Question: Morris charts shows labels when the user hovers over datapoints.
I would like these hovers to always be displayed. I have tried using the hideHover: false option, but this doesn't seem to work (<URL>.
'''
var day_data = [
{"elapsed": "I", "value": 34},
{"elapsed": "II", "value": 24},
{"elapsed": "III", "value": 3},
{"elapsed": "IV", "value": 12},
{"elapsed": "V", "value": 13},
{"elapsed": "VI", "value": 22},
{"elapsed": "VII", "value": 5},
{"elapsed": "VIII", "value": 26},
{"elapsed": "IX", "value": 12},
{"elapsed": "X", "value": 19}
];
Morris.Line({
element: 'graph-line',
data: day_data,
xkey: 'elapsed',
ykeys: ['value'],
labels: ['value'],
lineColors:['#000'],
parseTime: false,
hideHover: false,
});
'''
I would also like to use the hoverCallback function so that I can use HTML and only display data if it is available (or bring in data from an outside array).
I have attached a basic representation of what I am trying to achieve.
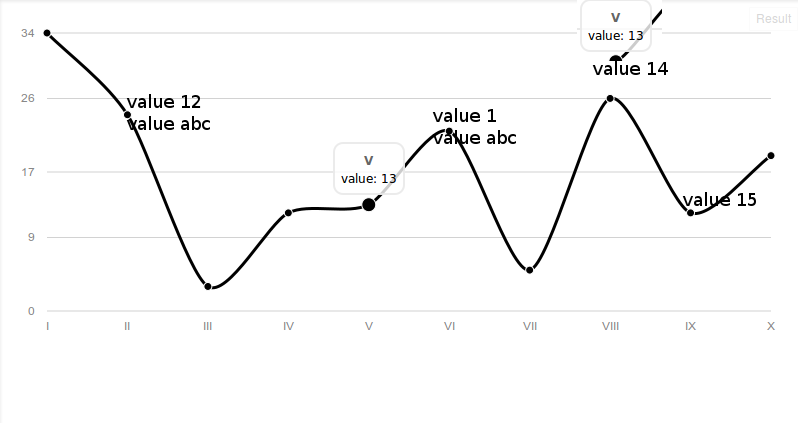
Answer: Here is my quick custom for label always display but only work after hover over all point. Hope this help.
Step 1: Edit source file morris.js like this (here i use version v0.5.0):
'''
Line.prototype.hoverContentForRow = function(index) {
var content, j, row, y, _i, _len, _ref;
row = this.data[index];
content = "<div class='morris-hover-row-label'>" + row.label + "</div>";
_ref = row.y;
for (j = _i = 0, _len = _ref.length; _i < _len; j = ++_i) {
y = _ref[j];
content += "<div class='morris-hover-point' style='color: " + (this.colorFor(row, j, 'label')) + "'>
" + this.options.labels[j] + ":
" + (this.yLabelFormat(y)) + "
</div>";
}
if (typeof this.options.hoverCallback === 'function') {
//edit the line bellow right here. add new params "row._x, row._ymax"
content = this.options.hoverCallback(index, this.options, content, row.src, row._x, row._ymax);
}
return [content, row._x, row._ymax];
};
'''
Step 2: At your define graph: Edit event 'hoverCallback' like this:
'''
function ShowDSTheoNgay(data) {
var line = new Morris.Line({
element: 'LINECHART_DSTheoNgay',
resize: true,
data: data,
xkey: 'ngay',
ykeys: ['dsOnline', 'dsOffline'],
labels: ['Online', 'Offline'],
lineColors: ['#61af20', "#a86400"],
hideHover: false,
hoverCallback: function (index, options, content, row, x , y) {
var default_html = "<div class='morris-hover morris-default-style'> </div>";
var default_html = $(default_html).append(content);
moveTo($(default_html), $('#LINECHART_DSTheoNgay'), x, y);
return '';
}
});
}
'''
Step 3: Add custom 'moveTo' function:
'''
function moveTo(el, options, x, y) {
options.append(el);
var hoverHeight, hoverWidth, left, parentHeight, parentWidth, top;
parentWidth = options.innerWidth();
parentHeight = options.innerHeight();
hoverWidth = el.outerWidth();
hoverHeight = el.outerHeight();
left = Math.min(Math.max(0, x - hoverWidth / 2), parentWidth - hoverWidth);
if (y != null) {
top = y - hoverHeight - 10;
if (top < 0) {
top = y + 10;
if (top + hoverHeight > parentHeight) {
top = parentHeight / 2 - hoverHeight / 2;
}
}
} else {
top = parentHeight / 2 - hoverHeight / 2;
}
el.css({
left: left + "px",
top: parseInt(top) + "px"
});
return;
}
'''
: this Code is my quick custom. I'm not focus to performance right now.